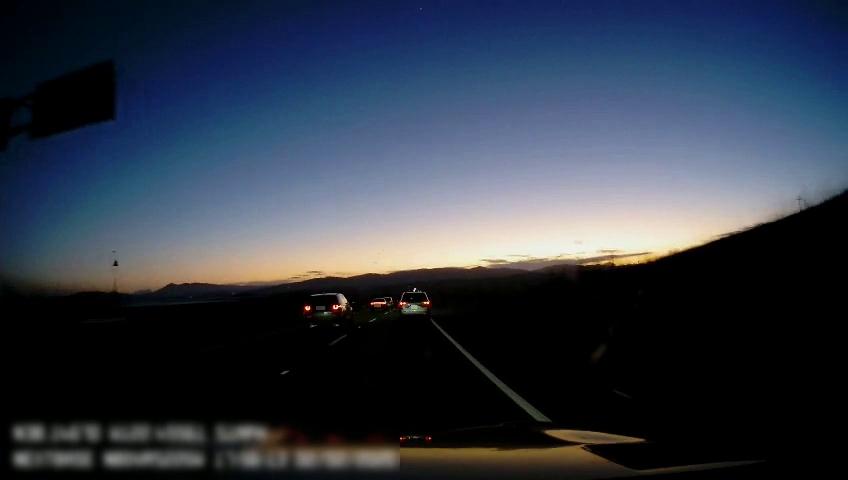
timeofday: Dusk/Dawn/Twilight
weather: Sunny
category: Drivable Space
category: Vehicles | Car
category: Vehicles | SUV
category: Vehicles | SUV
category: Vehicles | Car
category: Lanes | Alternate Lane
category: Lanes | Current Lane
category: Lanes | Current Lane